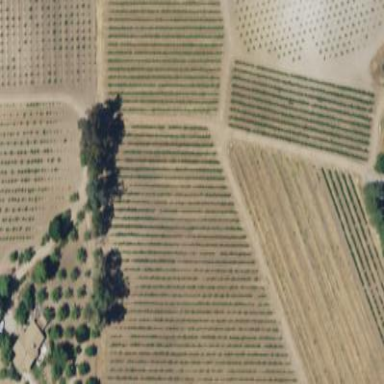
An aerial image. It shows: Vineyard.